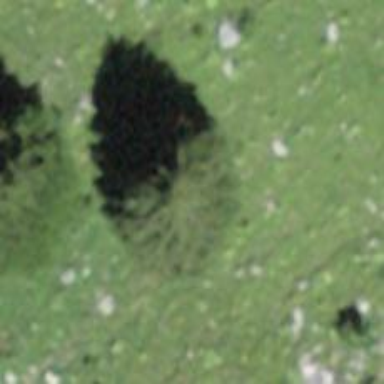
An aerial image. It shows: Needle-leaved tree in its natural environment.